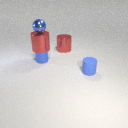
small blue metal cylinder behind small blue rubber cylinder